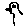
Label: bird